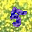
Label: 5